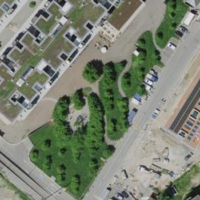
EUNIS habitat code: 54
Species observed at this site:
Corvus corone
Centaurea scabiosa
Parus major
Milvus milvus
Streptopelia decaocto
Pica pica
Fringilla coelebs
Aegithalos caudatus
Buteo buteo
Ctenolepisma longicaudatum
Turdus merula